【题型】填空题　【知识点】平面几何　【难度】easy
台球运动已有五六百年的历史，参与者用球杆在台上击球。如图，有一张长方形球台 $ABCD$，$AB = 3AD$，现从角落 $A$ 沿角 $\alpha$ $\left(\alpha \in \left[\frac{\pi}{4}, \frac{\pi}{2}\right)\right)$ 的方向把球打出去，球经 2 次碰撞球台内沿后进入角落 $C$ 的球袋中，若和光线一样，台球在球台上碰到障碍物后也遵从反射定律，则 $\tan \alpha$ 的值为\_\_\_\_\_\_。

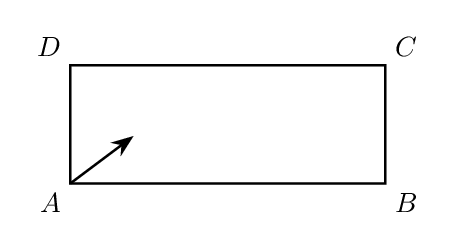
【解答】

\noindent \textbf{【答案】} $\boldsymbol{1}$

\vspace{0.2cm}
\noindent \textbf{【分析】} 根据题意画出示意图，进而求解结论．

\vspace{0.2cm}
\noindent \textbf{【详解】} 因为$AB=3AD$，现从角落$A$沿角$\alpha$的方向把球打出去，球经$2$次碰撞球台内沿后进入角落$C$的袋中；
当是图一时，如图：

\vspace{0.2cm}
\noindent $A$关于$DC$的对称点为$E$，$C$关于$AB$的对称点为$F$；
如图；根据直线的对称性可得：$\tan\alpha=\dfrac{EG}{GF}=\dfrac{3AD}{3AD}=1$；
当是图$2$时，如图：

$A$关于$BC$的对称点为$G$，$C$关于$AD$的对称点为$E$，
如图：根据直线的对称性可得：$\tan\alpha=\dfrac{EF}{FG}=\dfrac{AD}{9AD}=\dfrac{1}{9}$；
因为$\alpha\in\left[\dfrac{\pi}{4},\dfrac{\pi}{2}\right)$，则$\tan\alpha\in[1,+\infty)$，故只有$\tan\alpha=1$.
故答案为：$\boldsymbol{1}$．

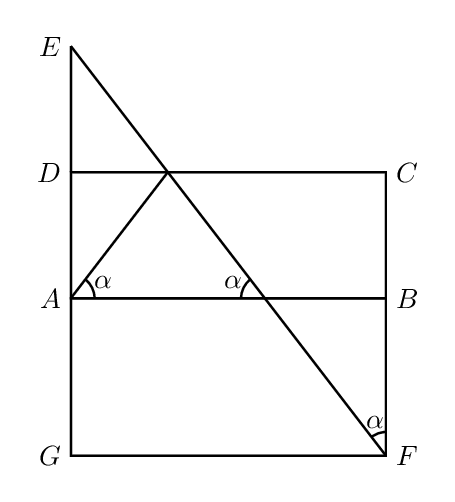
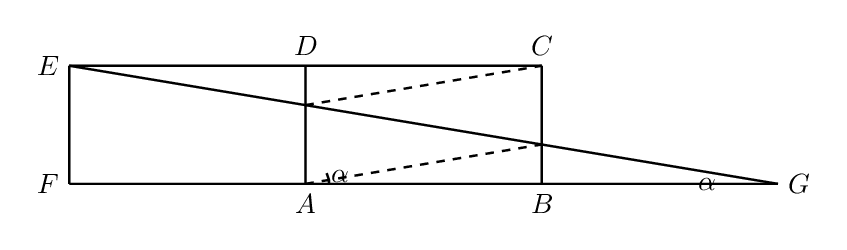